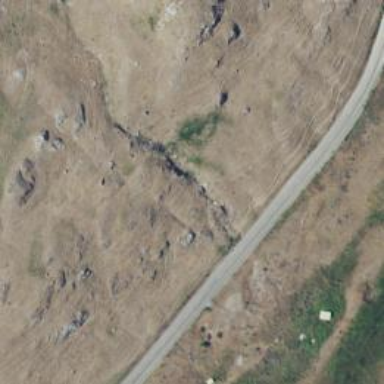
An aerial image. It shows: Tertiary road.